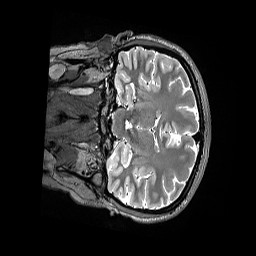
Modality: T2w
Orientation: coronal
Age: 23
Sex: female
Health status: ill
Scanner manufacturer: siemens
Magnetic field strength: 3 T
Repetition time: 3.2 s
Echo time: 0.564 s